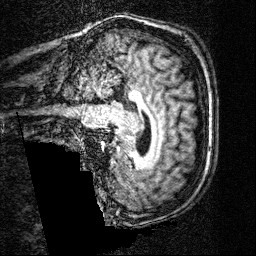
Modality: T1w
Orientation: sagittal
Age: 29
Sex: male
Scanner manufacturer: siemens
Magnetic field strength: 3 T
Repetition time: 2.5 s
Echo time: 0.00393 s